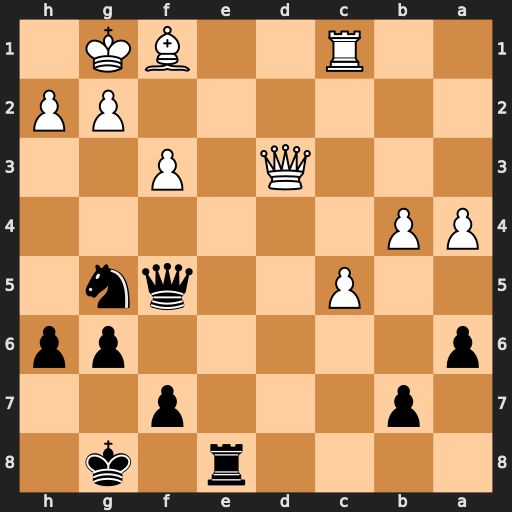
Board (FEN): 4r1k1/1p3p2/p5pp/2P2qn1/PP6/3Q1P2/6PP/2R2BK1
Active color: b
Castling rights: -
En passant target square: -
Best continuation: Nh3+ gxh3 Qg5+